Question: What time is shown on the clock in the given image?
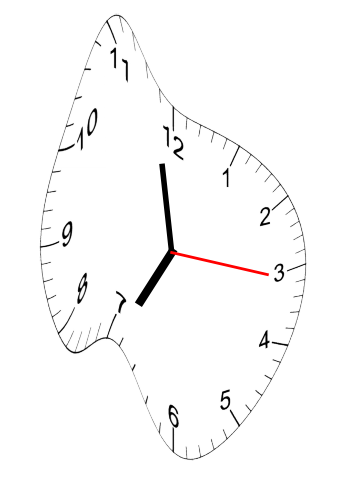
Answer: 06:58:16